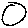
Label: circle